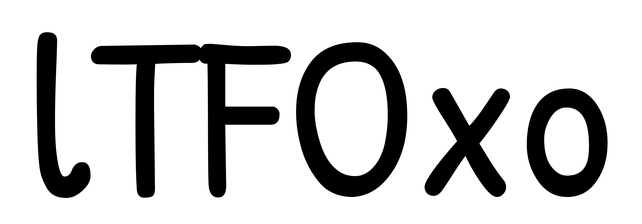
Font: PatrickHand-Regular